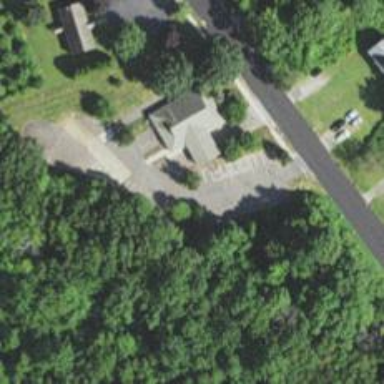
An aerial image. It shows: Residential driveway serving as service road.